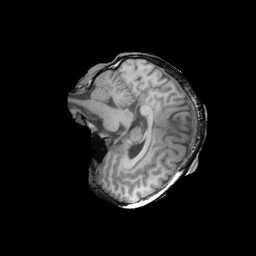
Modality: T1w
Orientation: sagittal
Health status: ill
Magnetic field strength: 3 T